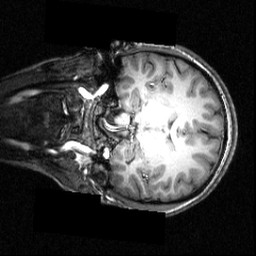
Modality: T1w
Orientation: coronal
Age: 18
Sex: female
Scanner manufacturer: siemens
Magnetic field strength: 3.951 T
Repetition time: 1.5 s
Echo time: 0.00335 s